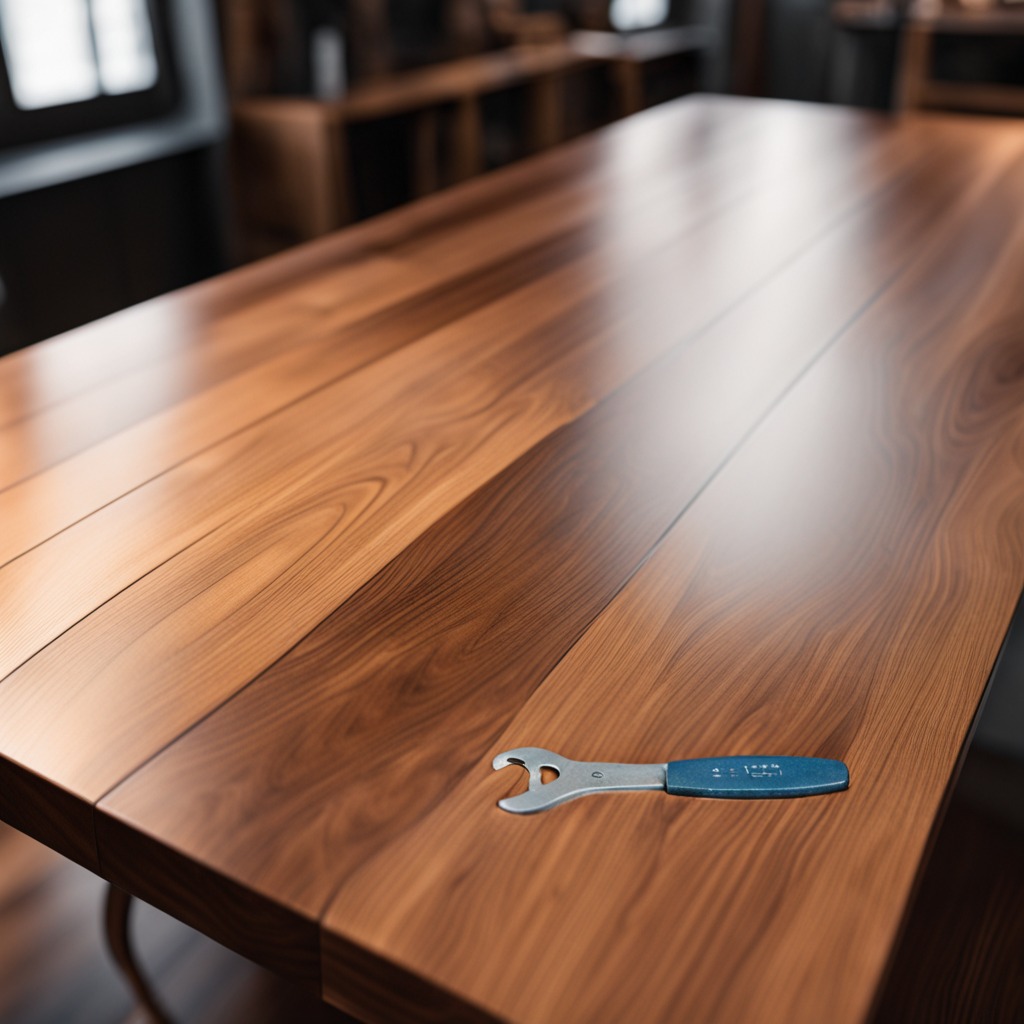
An wrench is lying on a wooden table in a carpentry studio.